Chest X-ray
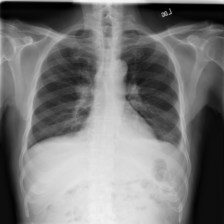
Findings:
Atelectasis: negative
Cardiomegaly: negative
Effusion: positive
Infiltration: negative
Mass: positive
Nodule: negative
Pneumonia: negative
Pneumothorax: negative
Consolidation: negative
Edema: negative
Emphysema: negative
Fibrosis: negative
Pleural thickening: negative
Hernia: negative